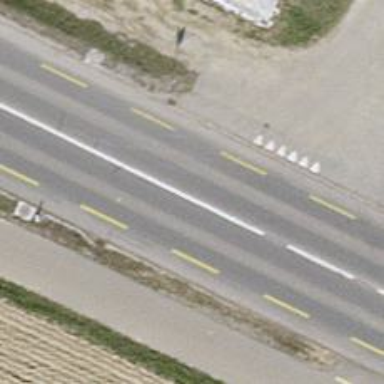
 with designated cycle lane on both sides."